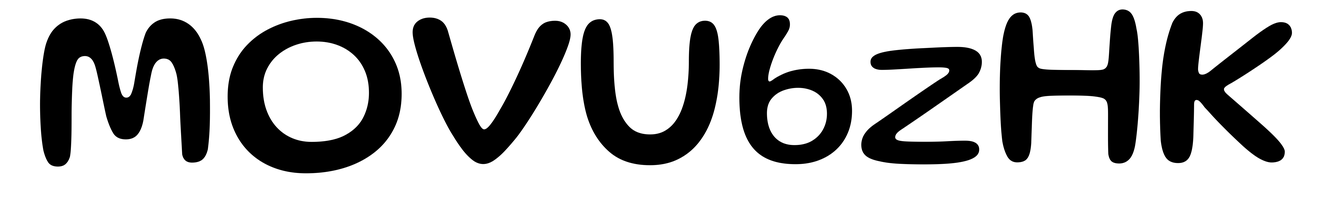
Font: Gluten_Regular